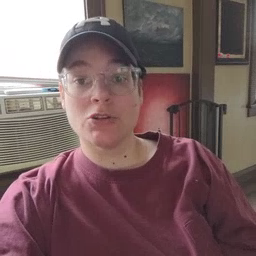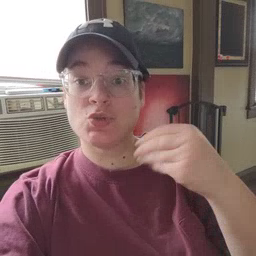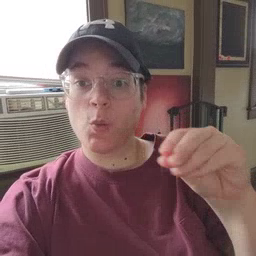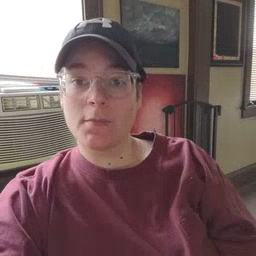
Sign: store